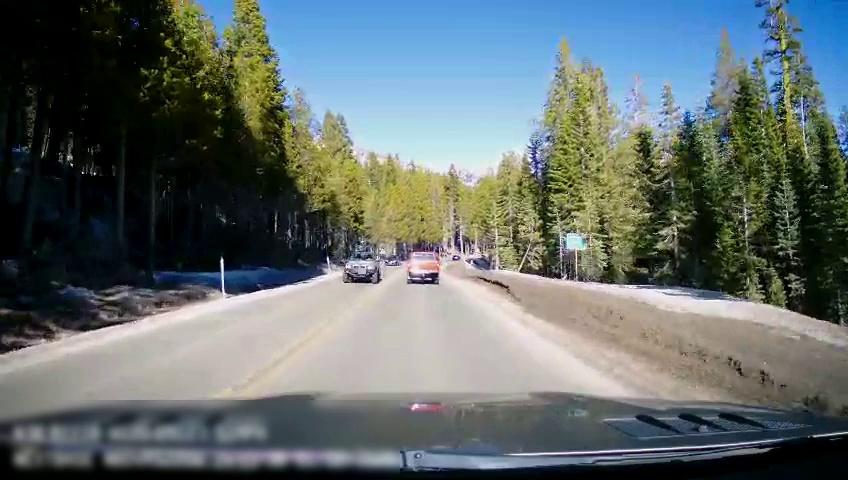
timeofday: Day
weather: Sunny
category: Drivable Space
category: Vehicles | SUV
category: Vehicles | Car
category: Vehicles | Truck
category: Lanes | Opposite Lane
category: Lanes | Current Lane
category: Traffic | Signs